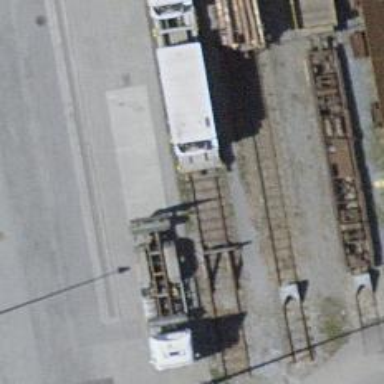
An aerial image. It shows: Railway buffer stop.